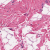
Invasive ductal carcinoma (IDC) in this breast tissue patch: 0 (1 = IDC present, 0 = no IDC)